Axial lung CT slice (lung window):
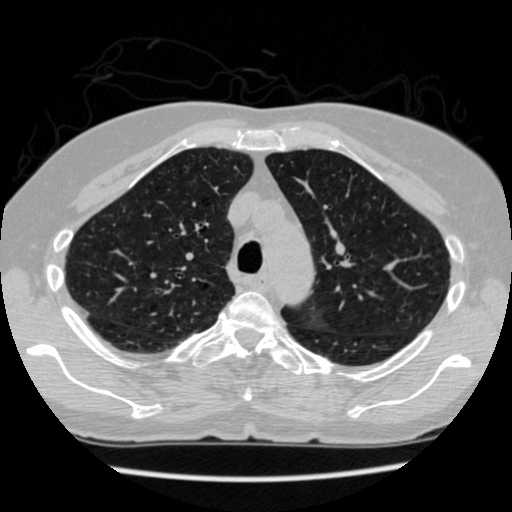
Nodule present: no